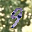
Label: 9